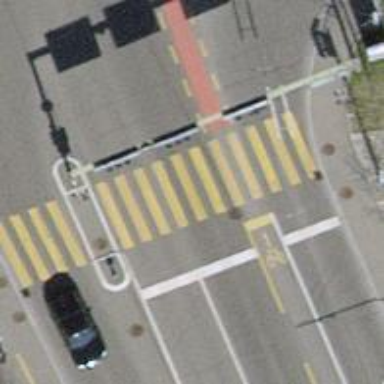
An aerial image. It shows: Primary highway with asphalt surface. There is lane designated for cyclists on the left and trolley wires running backward.